Interaction volume radius: 10 \u00c5
Interaction volume height: 10 \u00c5
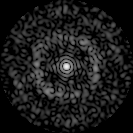
Disorder parameter: 0.8346